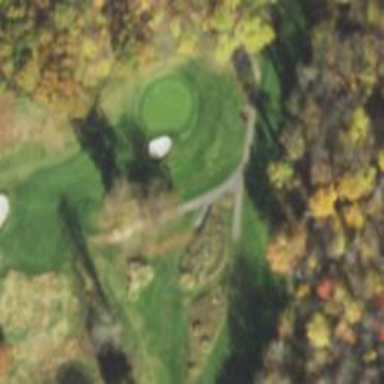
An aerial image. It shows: Path used for both walking and golf.